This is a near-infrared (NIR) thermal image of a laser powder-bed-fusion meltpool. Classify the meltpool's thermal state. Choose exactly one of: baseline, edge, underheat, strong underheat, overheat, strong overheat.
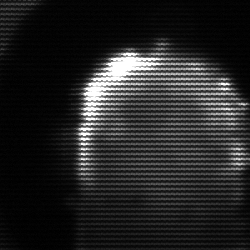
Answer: baseline